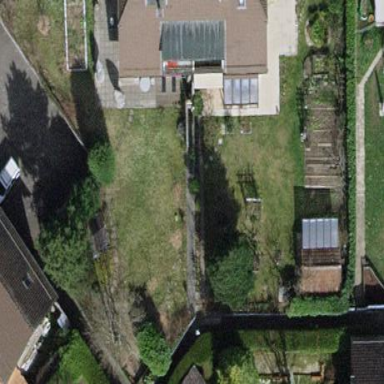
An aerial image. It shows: Garden enclosed by fence.